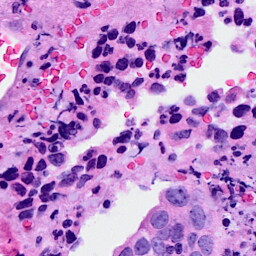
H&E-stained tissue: Breast